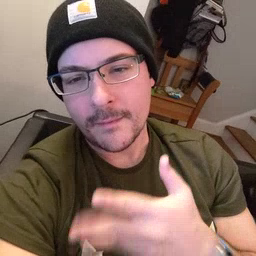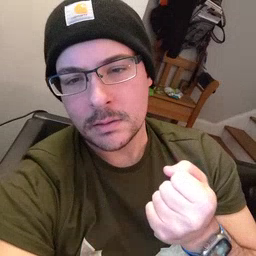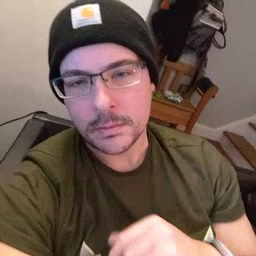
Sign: fast